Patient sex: M
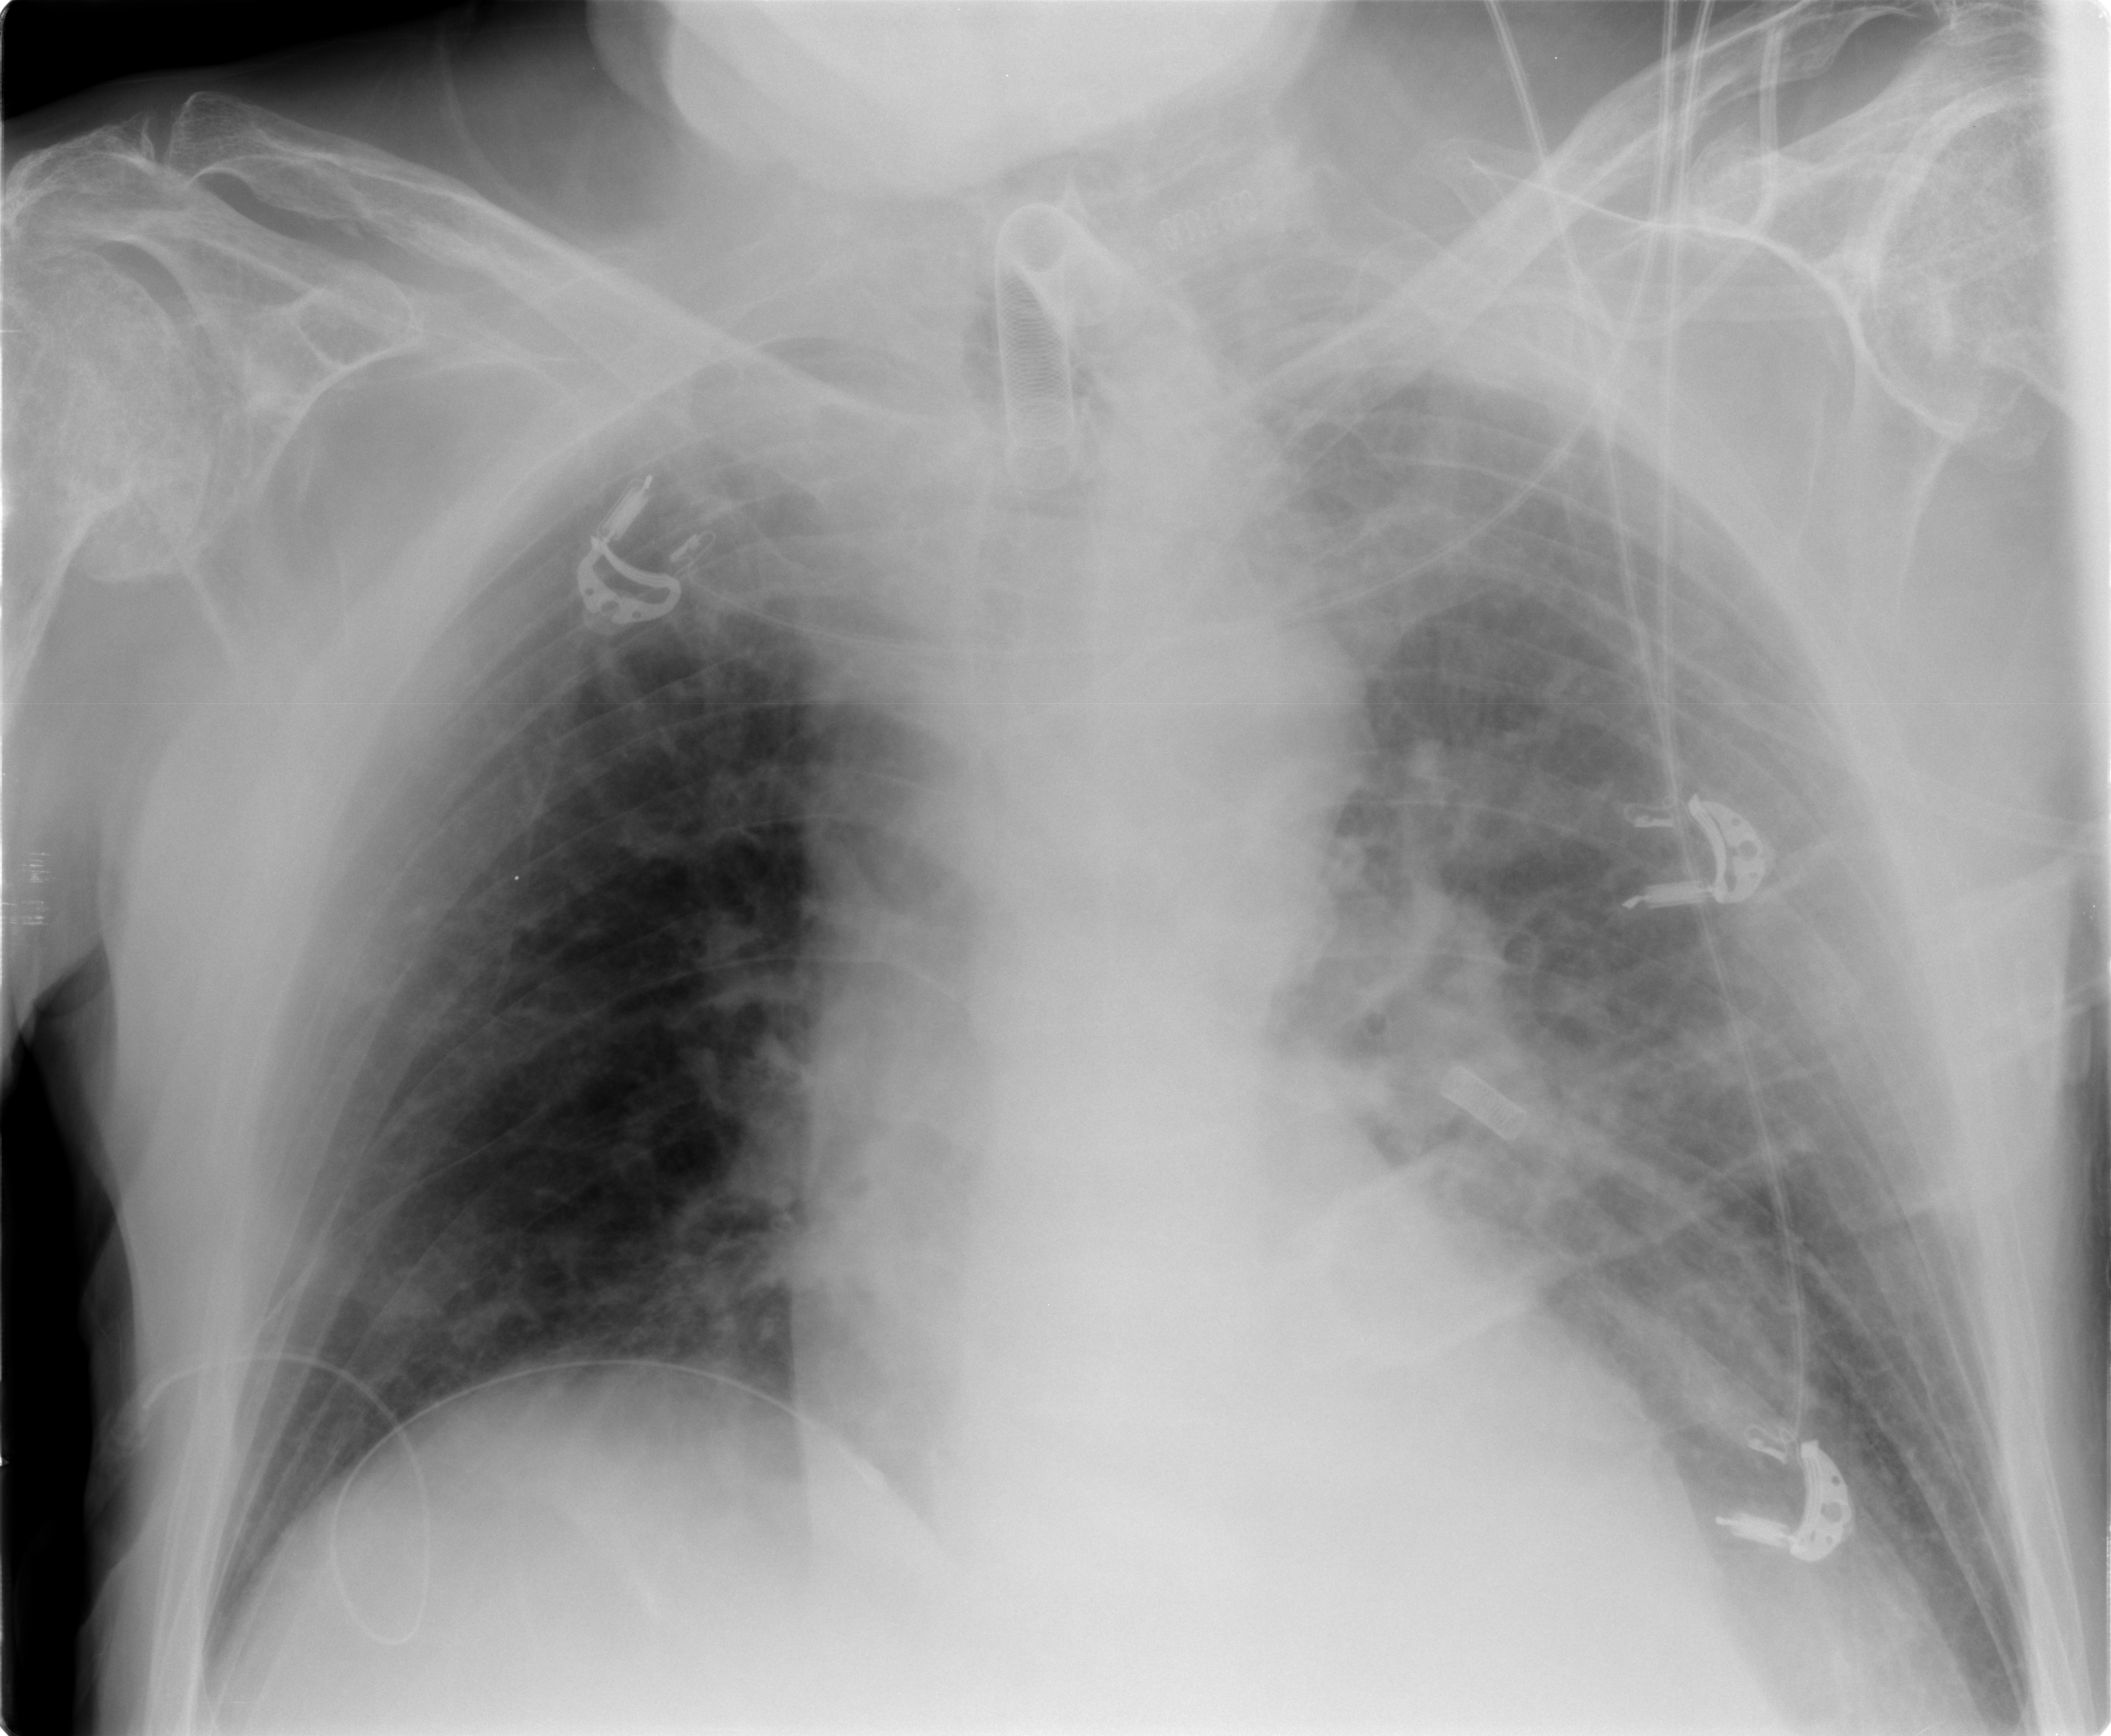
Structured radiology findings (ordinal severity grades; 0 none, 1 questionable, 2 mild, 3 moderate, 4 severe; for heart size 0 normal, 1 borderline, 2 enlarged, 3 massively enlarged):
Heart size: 2
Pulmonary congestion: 2
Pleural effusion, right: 0
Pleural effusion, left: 0
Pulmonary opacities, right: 1
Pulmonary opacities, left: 1
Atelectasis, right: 0
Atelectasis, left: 0